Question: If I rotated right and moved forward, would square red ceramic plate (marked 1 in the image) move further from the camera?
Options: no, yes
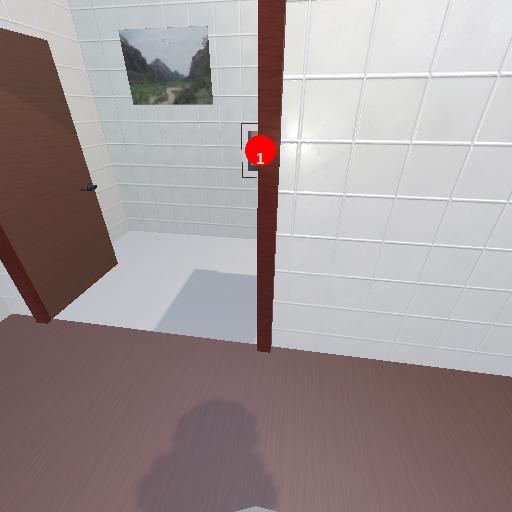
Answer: no